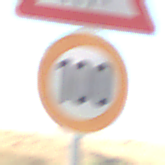
Verkehrszeichen: Geschwindigkeit100
Zusatzzeichen oben: ReiterLinks
Umgebung: Outdoor, Nature
Tageszeit: MorningAfternoon
Wetter: PartlyCloudy
Licht: Natural
Jahreszeit: NotSpecified
Kontrast: HighContrast